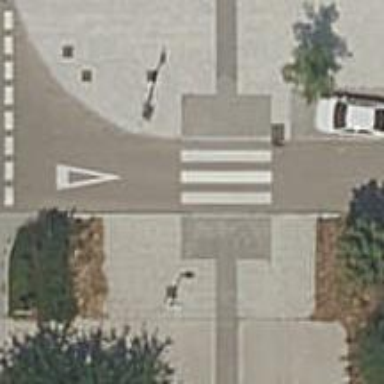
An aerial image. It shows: Uncontrolled crossing on the road.